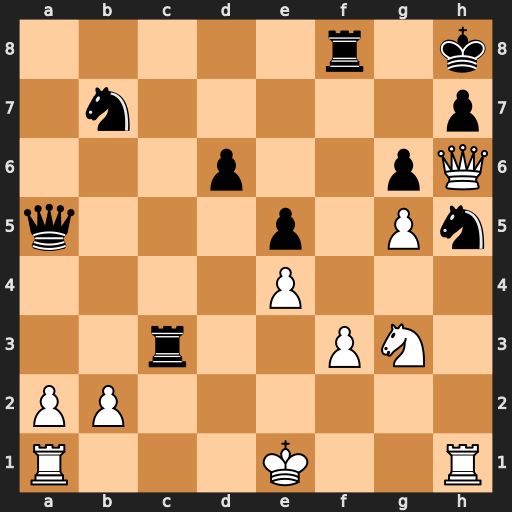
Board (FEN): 5r1k/1n5p/3p2pQ/q3p1Pn/4P3/2r2PN1/PP6/R3K2R
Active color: w
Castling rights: KQ
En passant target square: -
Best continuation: Qxf8#